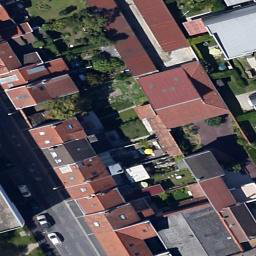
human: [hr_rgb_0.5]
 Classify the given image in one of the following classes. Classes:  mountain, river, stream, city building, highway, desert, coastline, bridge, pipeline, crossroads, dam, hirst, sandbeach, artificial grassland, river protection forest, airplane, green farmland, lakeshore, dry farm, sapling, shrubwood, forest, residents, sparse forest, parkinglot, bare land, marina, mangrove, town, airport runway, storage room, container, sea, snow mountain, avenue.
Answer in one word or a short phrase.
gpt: residents